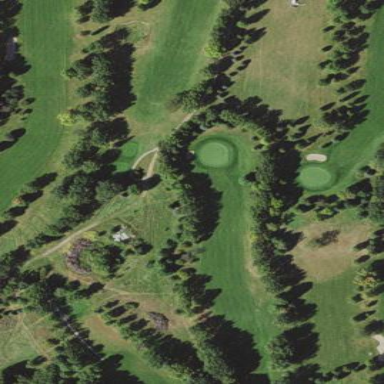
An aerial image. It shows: Golf course.